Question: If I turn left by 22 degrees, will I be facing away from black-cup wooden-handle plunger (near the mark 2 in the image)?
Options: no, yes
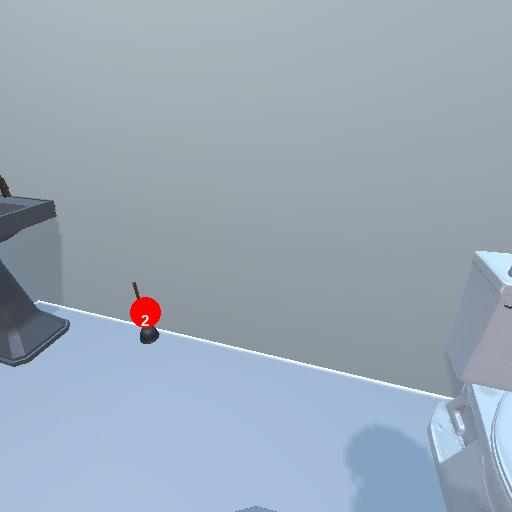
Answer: no